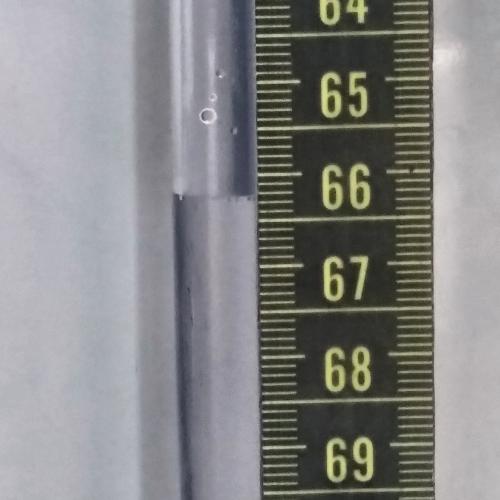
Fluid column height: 66.2 cm